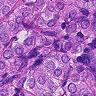
Metastatic tissue present: yes